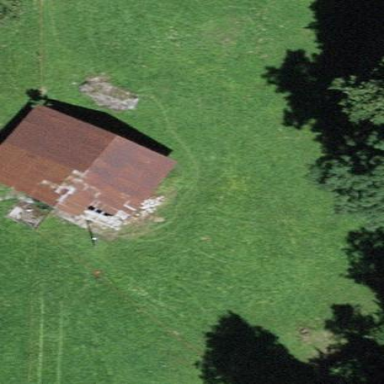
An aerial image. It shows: Barn.